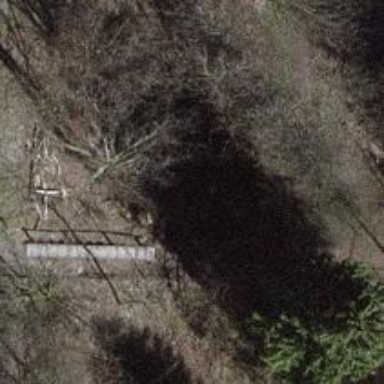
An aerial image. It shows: Concrete steps with tracktype grade4.